Field crop: tomato
Growth stage: 2
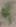
Species: solanum